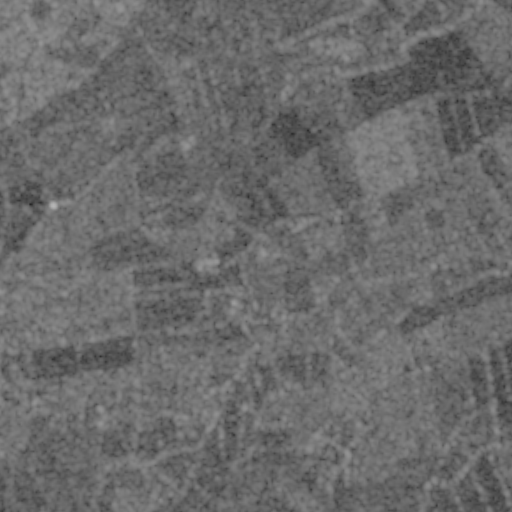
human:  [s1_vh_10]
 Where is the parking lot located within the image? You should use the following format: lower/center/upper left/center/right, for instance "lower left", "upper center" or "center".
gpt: The parking lot is located in the lower left of the image.
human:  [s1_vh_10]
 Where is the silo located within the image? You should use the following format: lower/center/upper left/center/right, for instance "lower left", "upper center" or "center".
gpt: The silo is located in the lower left of the image.
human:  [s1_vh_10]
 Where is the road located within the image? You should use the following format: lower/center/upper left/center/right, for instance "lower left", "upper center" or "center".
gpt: There is no road in the image.

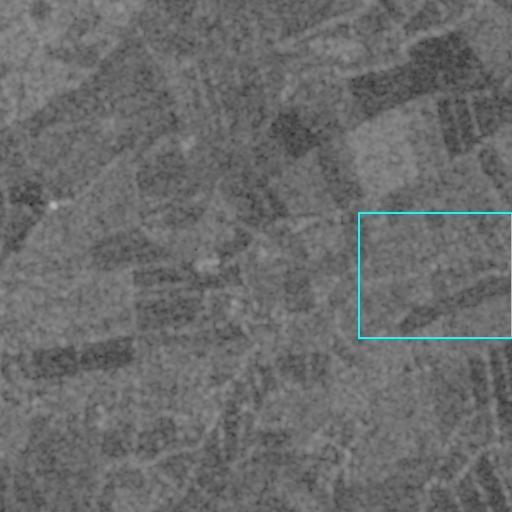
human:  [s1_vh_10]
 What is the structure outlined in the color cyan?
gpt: The structure outlined in cyan is a crop field.
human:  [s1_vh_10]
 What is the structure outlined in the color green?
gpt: There is no green outline.